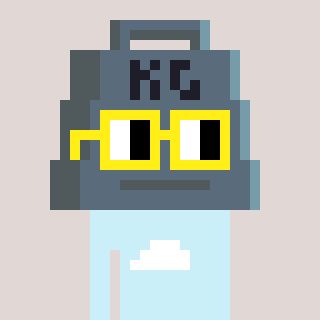
a pixel art character with square yellow glasses, a weight-shaped head and a cold-colored body on a warm background